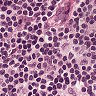
Metastatic tissue present: no